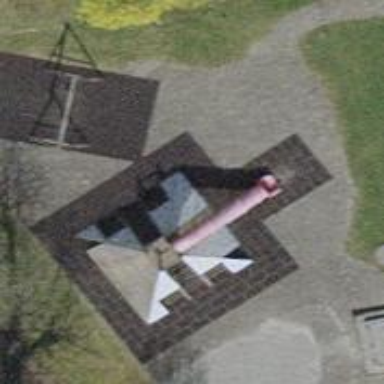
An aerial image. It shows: Playground area for leisure activities on the land.